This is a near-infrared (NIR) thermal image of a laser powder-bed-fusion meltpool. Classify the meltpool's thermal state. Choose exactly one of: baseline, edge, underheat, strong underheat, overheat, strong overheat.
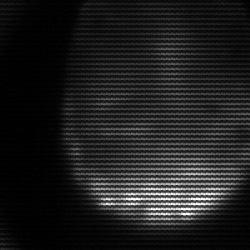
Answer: edge